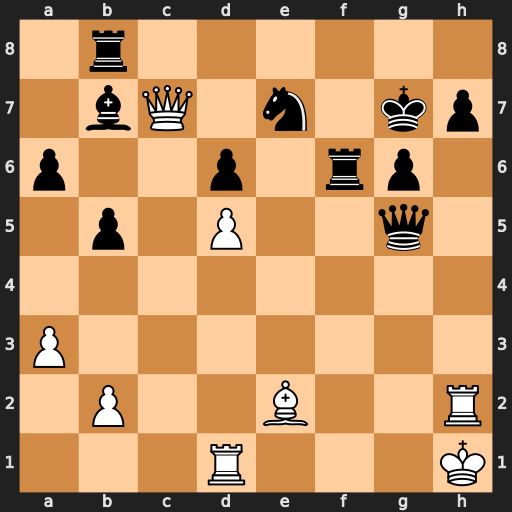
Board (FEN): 1r6/1bQ1n1kp/p2p1rp1/1p1P2q1/8/P7/1P2B2R/3R3K
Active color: w
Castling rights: -
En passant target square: -
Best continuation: Qxe7+ Kg8 Qxh7+